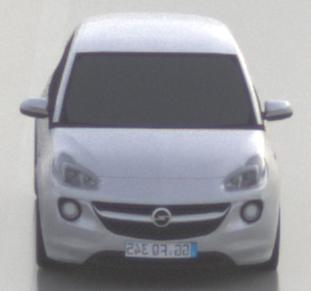
Make: Opel
Model: ADAM 1.2
Detailed model: ADAM
Model produced from: 2013/01
Model produced until: 2014/11
Doors: 3
Color: white
Road condition: wet road
Daytime: sunrise or sunset
Contrast: low contrast